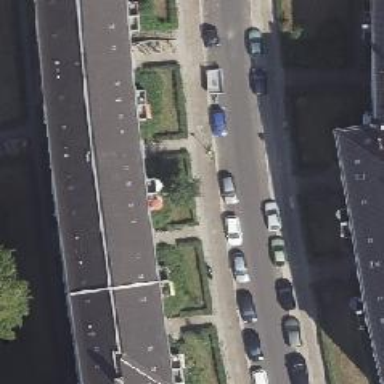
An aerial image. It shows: Footway tunnel passing through building.